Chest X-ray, AP view. Patient: 25 years old, sex F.
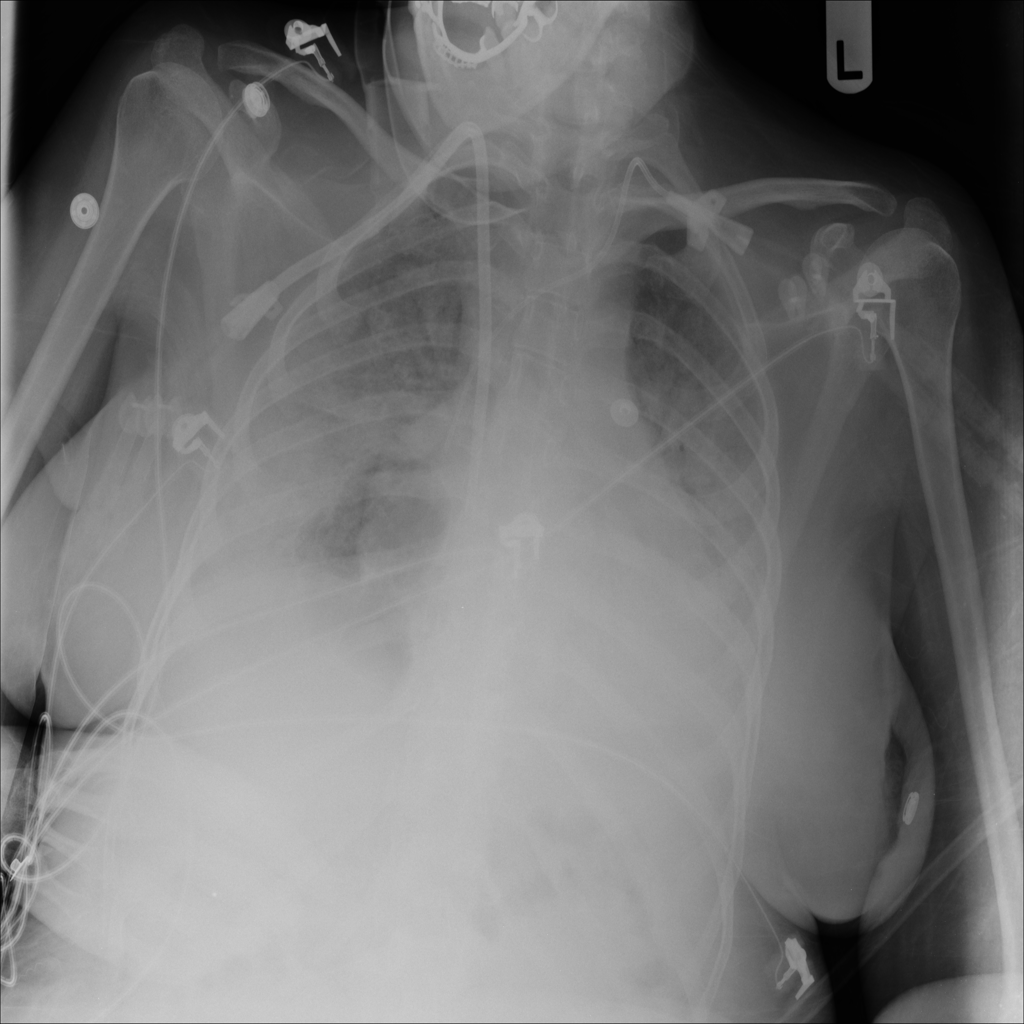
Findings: Infiltration